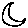
Label: moon